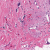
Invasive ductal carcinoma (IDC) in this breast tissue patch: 0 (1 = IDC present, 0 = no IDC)